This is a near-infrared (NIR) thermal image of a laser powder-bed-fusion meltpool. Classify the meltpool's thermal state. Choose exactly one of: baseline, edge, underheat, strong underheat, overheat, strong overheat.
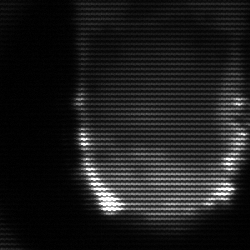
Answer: baseline